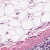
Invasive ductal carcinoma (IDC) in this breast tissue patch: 0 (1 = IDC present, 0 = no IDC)